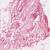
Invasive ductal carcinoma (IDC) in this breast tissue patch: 0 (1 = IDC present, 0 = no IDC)